Field crop: tomato
Growth stage: 1
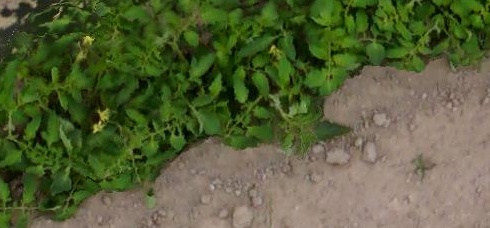
Species: tomato